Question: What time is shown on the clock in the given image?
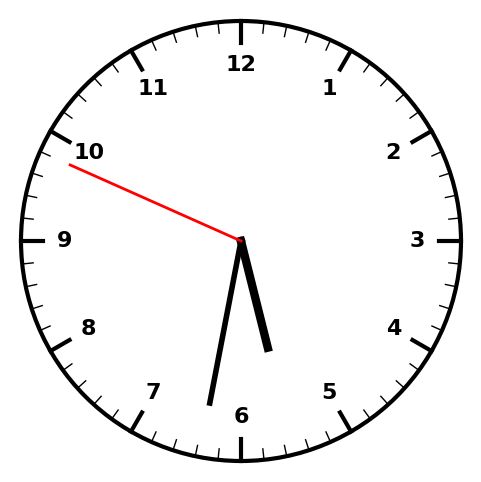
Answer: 05:31:49